Field crop: maize
Growth stage: 1
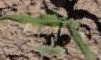
Species: maize